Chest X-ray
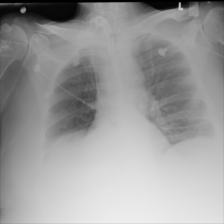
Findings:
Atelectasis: negative
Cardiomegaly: negative
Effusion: negative
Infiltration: negative
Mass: negative
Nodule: negative
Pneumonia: negative
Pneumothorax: negative
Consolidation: negative
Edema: negative
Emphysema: negative
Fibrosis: negative
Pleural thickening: negative
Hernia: negative